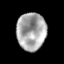
Tissue: skin
Cell type: Epithelial cells
Senescence score: 0.7651
Nuclear area (px): 1072
Mean DAPI intensity: 168.417